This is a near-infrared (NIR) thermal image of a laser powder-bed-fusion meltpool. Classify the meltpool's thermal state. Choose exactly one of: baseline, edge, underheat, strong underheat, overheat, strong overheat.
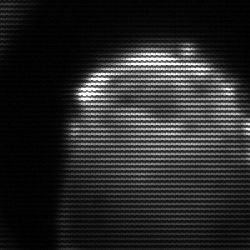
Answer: edge